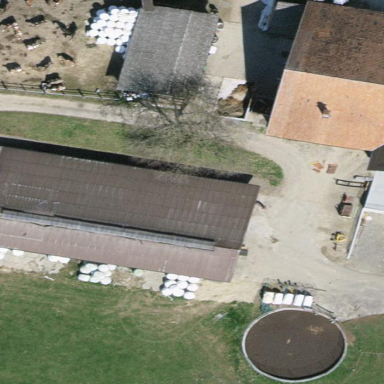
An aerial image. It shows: Farmyard area.